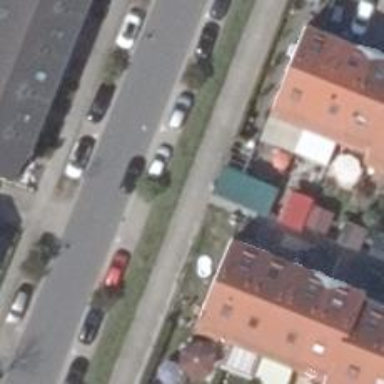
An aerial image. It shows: Footway.